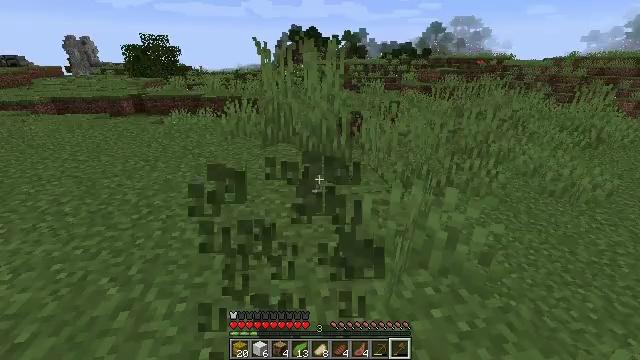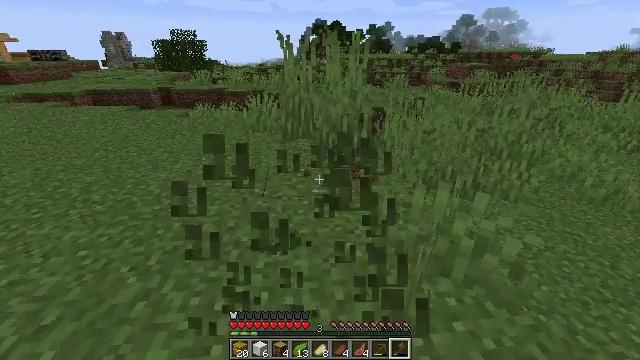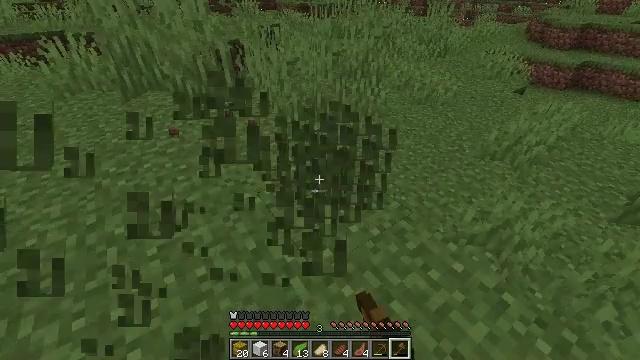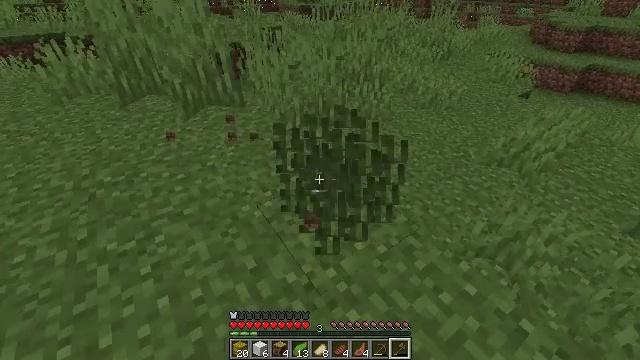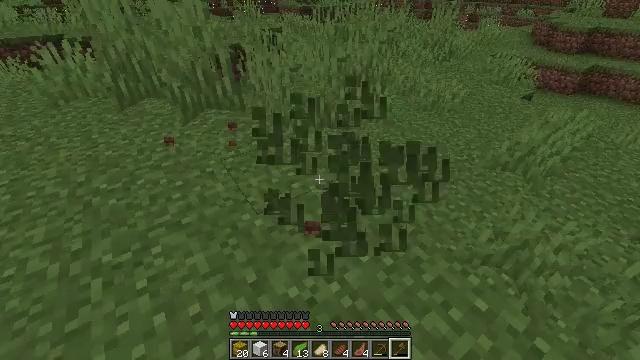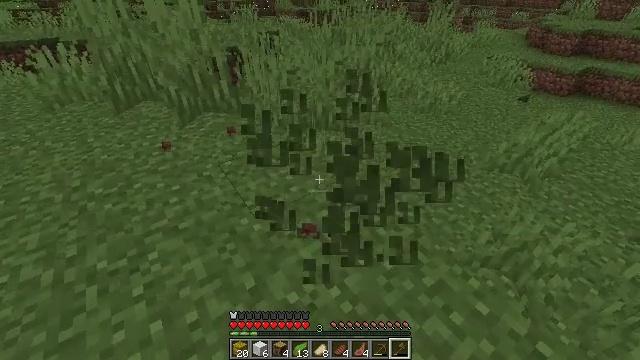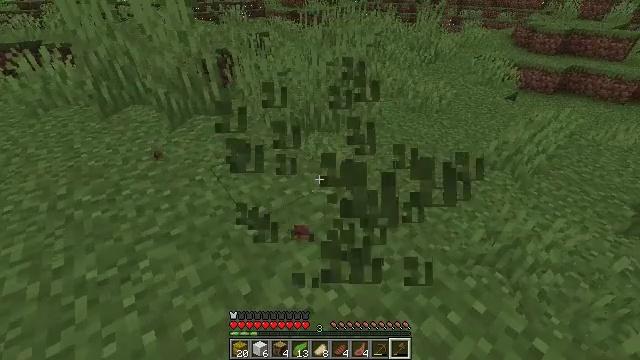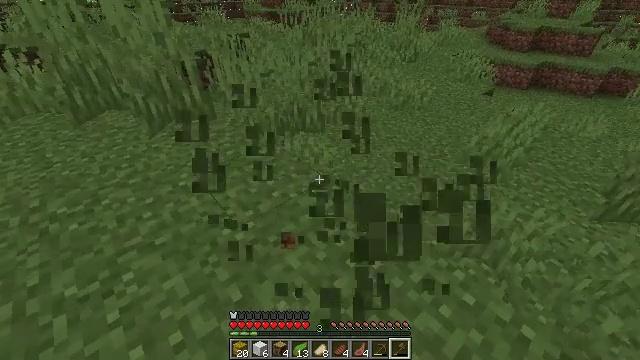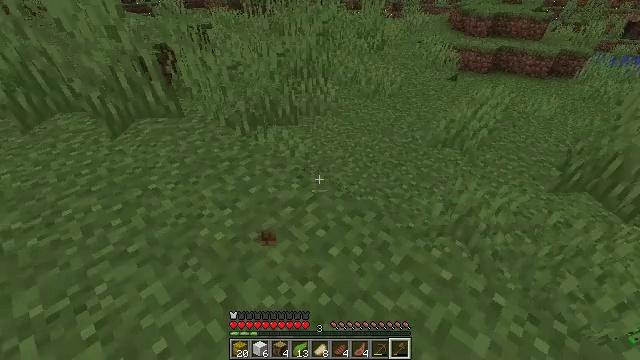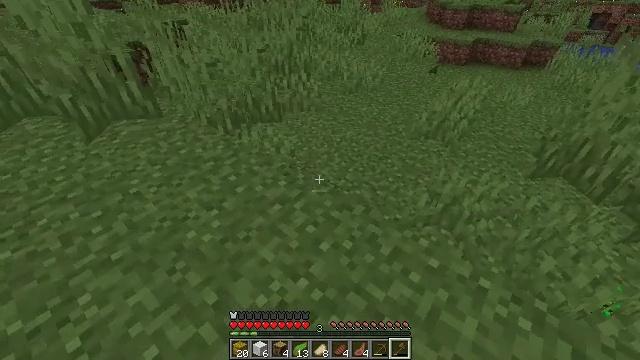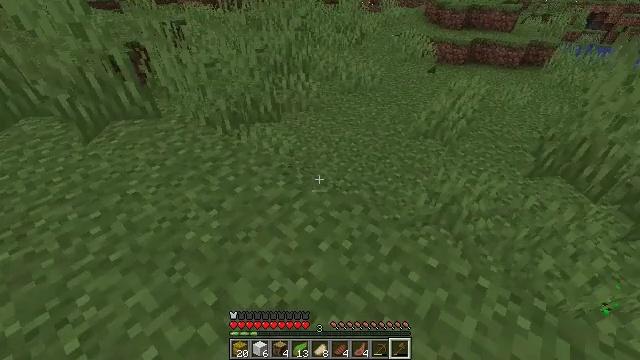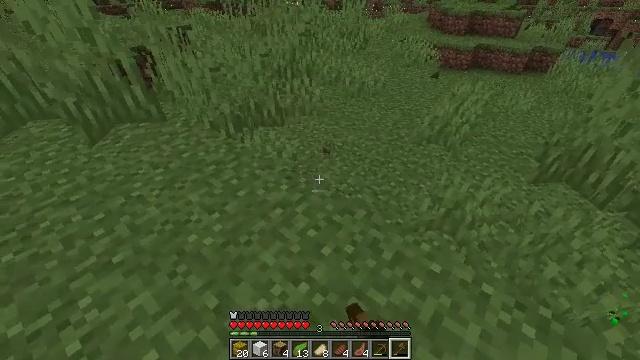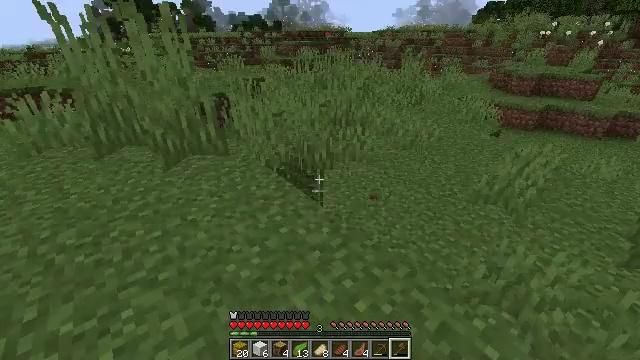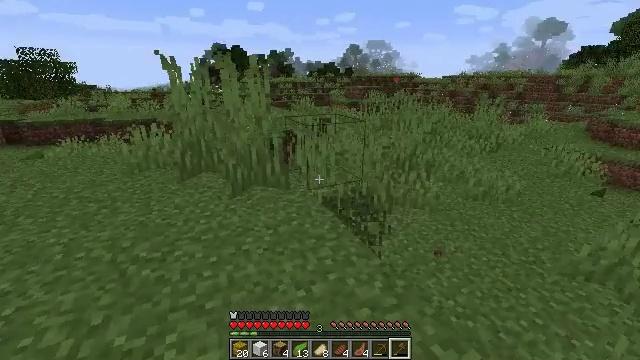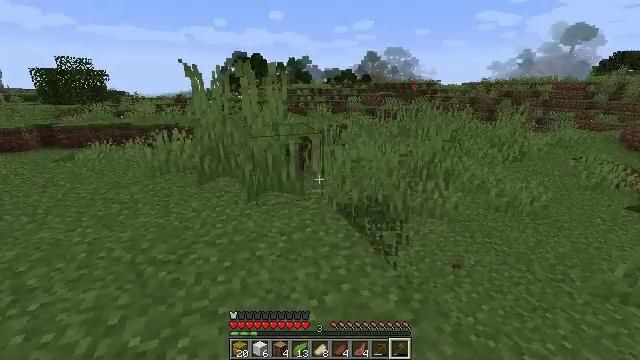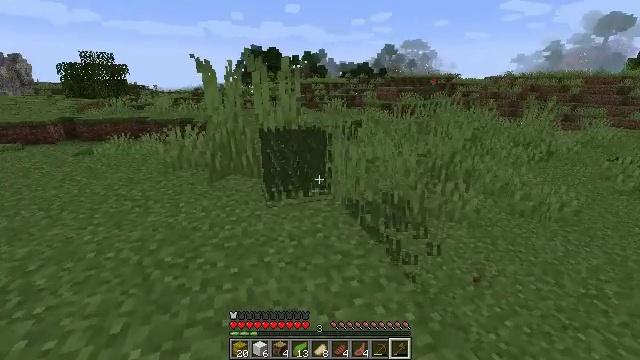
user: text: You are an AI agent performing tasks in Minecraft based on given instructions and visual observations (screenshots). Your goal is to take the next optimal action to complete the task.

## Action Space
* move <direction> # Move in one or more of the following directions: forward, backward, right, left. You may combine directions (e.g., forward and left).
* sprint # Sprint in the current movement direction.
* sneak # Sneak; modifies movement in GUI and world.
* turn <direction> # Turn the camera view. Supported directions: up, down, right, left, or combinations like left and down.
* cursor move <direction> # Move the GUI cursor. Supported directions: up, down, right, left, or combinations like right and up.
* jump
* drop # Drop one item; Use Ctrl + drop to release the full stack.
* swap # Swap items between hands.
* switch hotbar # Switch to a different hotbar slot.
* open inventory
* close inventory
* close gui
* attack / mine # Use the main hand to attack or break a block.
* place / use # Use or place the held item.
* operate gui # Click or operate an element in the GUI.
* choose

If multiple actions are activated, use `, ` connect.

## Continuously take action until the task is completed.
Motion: motion action
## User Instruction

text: Clear the ground by mining grass.
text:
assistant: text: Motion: move forward, attack / mine
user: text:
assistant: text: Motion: move forward, turn right and down, attack / mine
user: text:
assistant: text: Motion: attack / mine
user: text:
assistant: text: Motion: no_op
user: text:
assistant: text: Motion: no_op
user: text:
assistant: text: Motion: turn right
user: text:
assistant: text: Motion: turn right
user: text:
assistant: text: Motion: turn right and down
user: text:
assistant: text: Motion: turn right
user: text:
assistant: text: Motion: attack / mine
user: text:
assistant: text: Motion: attack / mine
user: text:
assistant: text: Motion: turn left and up, attack / mine
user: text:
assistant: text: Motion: move forward, turn left and up
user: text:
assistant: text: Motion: move forward, turn left and up
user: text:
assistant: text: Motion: move forward, turn left and down, attack / mine
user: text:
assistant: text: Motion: move forward, turn left and down, attack / mine
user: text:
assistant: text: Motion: attack / mine